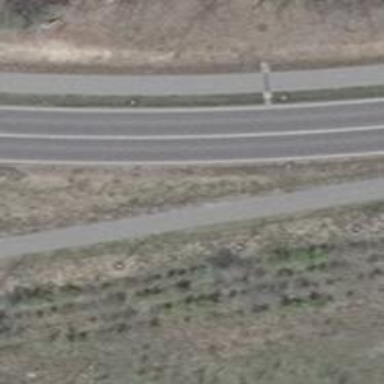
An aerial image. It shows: Secondary road with asphalt surface.